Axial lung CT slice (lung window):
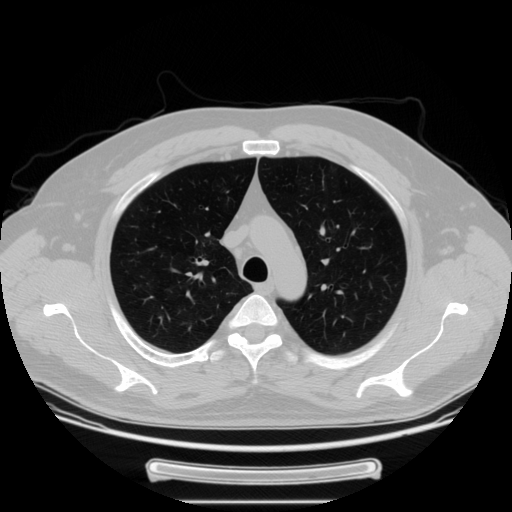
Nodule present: no